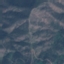
Land use / land cover: HerbaceousVegetation